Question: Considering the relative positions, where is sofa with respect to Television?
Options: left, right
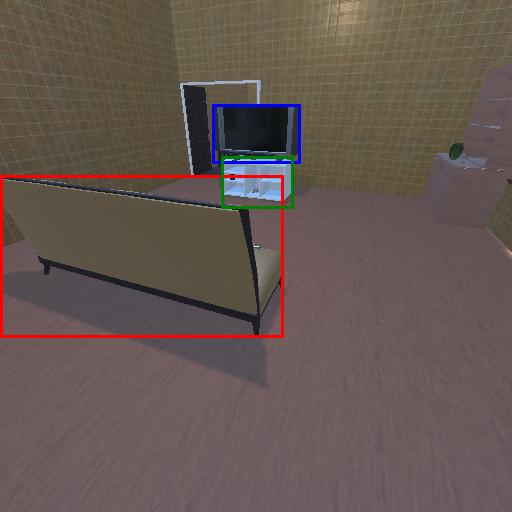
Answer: left